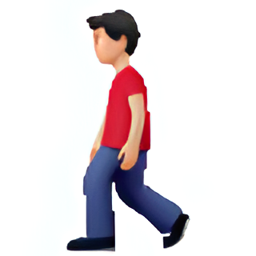
Name: pedestrian
Emoji: 🚶🏻
Group: People & Body
Sub-group: person-activity